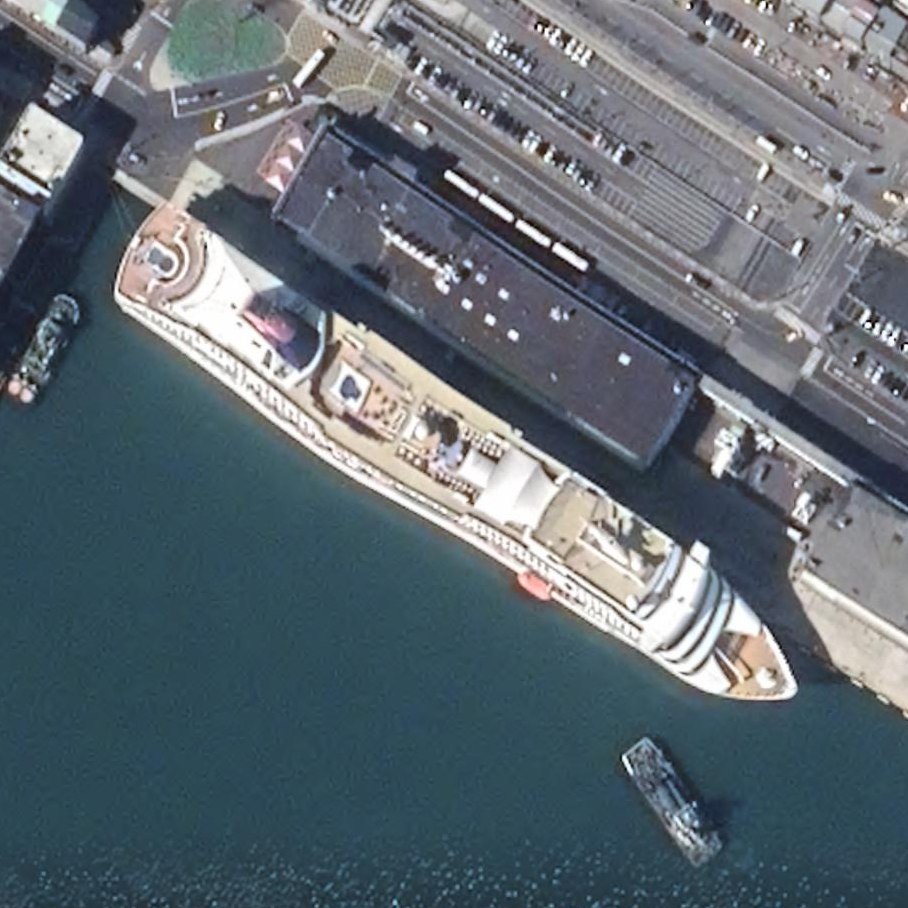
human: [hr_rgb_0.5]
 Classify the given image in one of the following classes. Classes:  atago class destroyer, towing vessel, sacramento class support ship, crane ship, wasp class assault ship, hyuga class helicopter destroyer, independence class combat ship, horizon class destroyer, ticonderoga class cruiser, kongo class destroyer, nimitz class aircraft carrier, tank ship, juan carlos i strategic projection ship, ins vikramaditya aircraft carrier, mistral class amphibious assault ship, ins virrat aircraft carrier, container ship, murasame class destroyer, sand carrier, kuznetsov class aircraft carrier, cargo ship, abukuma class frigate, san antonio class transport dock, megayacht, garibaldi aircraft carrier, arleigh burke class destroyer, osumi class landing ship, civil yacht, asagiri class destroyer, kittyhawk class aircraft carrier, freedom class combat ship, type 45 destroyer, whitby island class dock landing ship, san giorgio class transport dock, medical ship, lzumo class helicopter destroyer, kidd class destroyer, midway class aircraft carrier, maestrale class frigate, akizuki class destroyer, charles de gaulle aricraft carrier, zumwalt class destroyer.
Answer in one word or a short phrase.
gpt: Megayacht